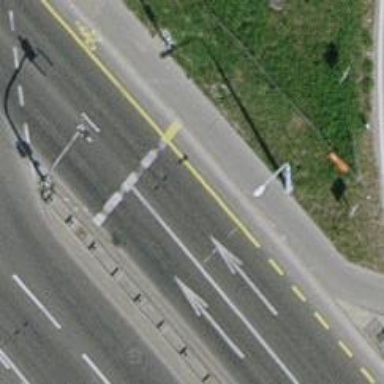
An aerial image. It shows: Primary highway with asphalt surface and trolley wires.